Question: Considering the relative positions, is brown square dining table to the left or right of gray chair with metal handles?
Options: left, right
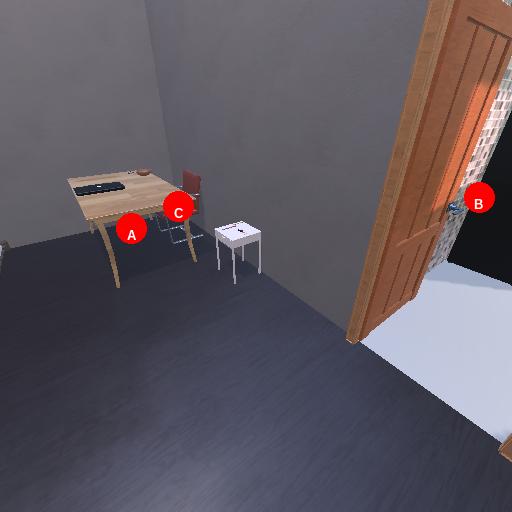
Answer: left